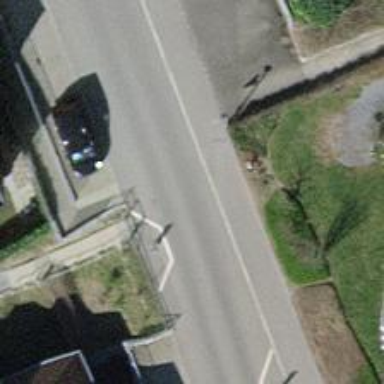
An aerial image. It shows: Residential road with asphalt surface. There is sidewalk on the left side.